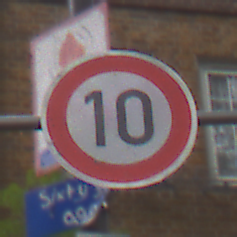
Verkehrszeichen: Geschwindigkeit10
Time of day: MorningAfternoon
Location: Outdoor (Urban)
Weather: Overcast
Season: NotSpecified
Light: Natural